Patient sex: M
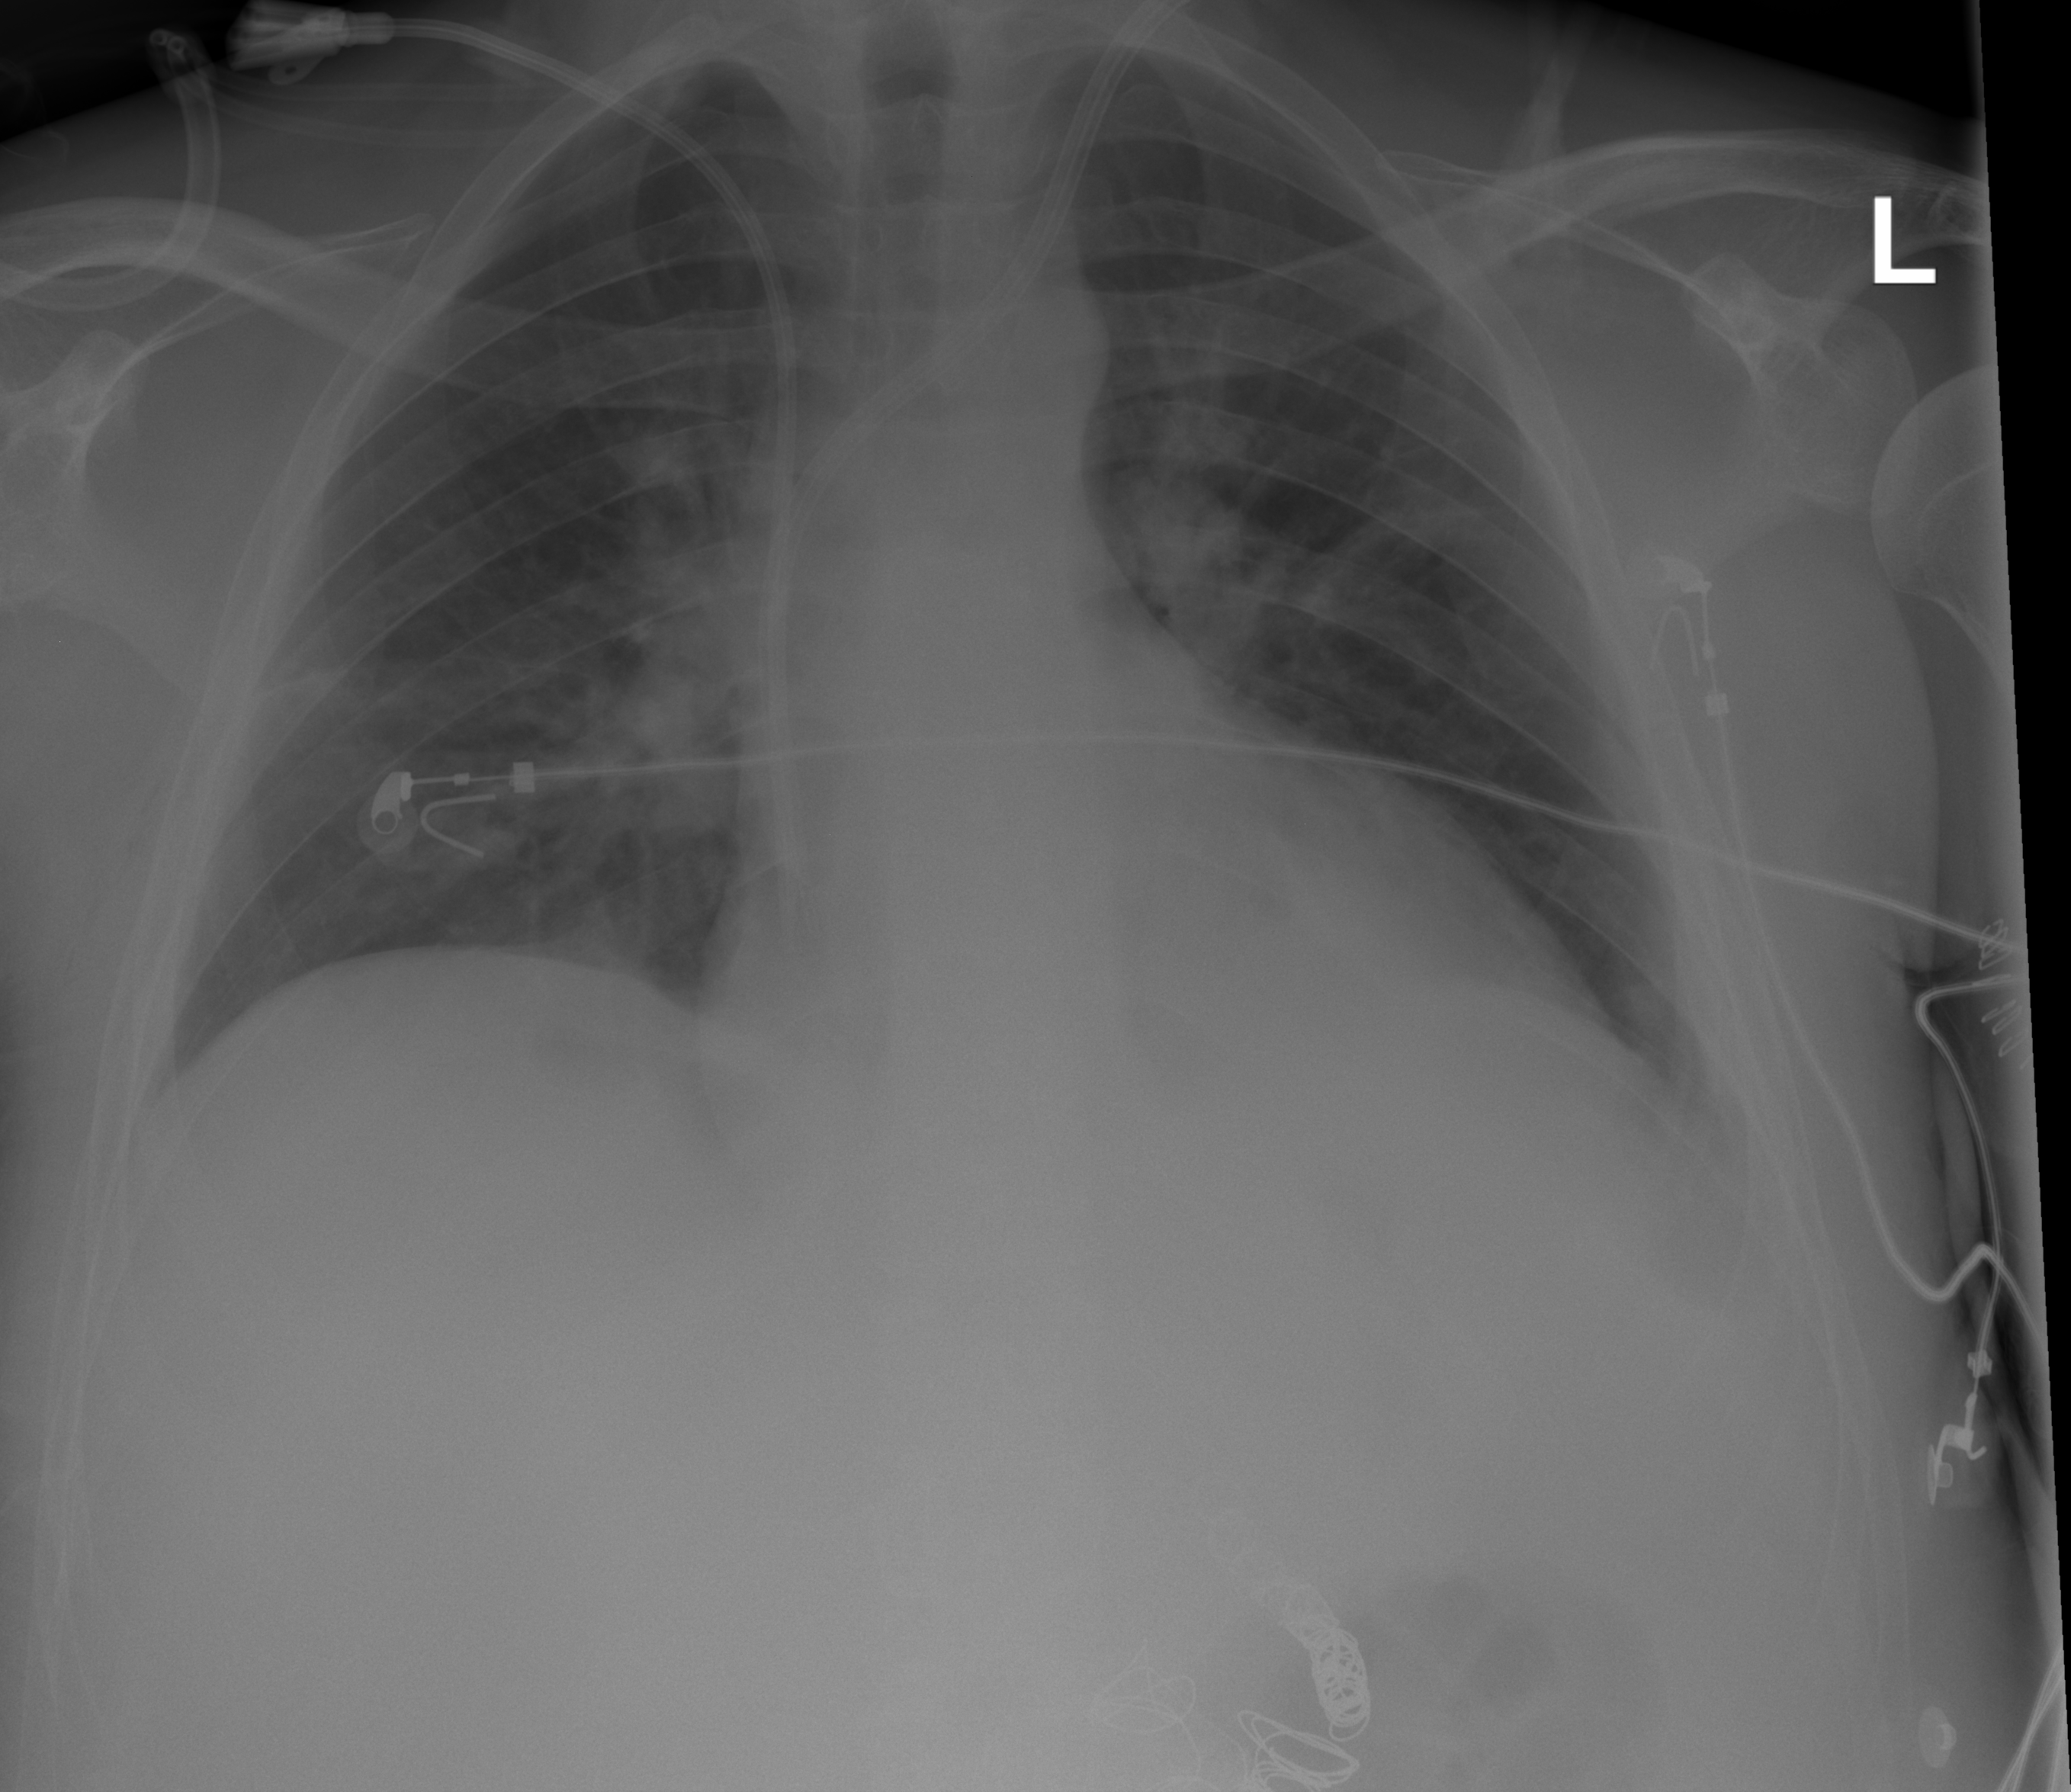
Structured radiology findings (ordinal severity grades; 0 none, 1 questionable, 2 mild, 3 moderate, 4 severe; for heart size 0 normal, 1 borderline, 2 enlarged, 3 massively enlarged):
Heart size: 2
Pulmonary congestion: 2
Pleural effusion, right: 0
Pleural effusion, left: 1
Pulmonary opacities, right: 1
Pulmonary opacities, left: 0
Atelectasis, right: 1
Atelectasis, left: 1